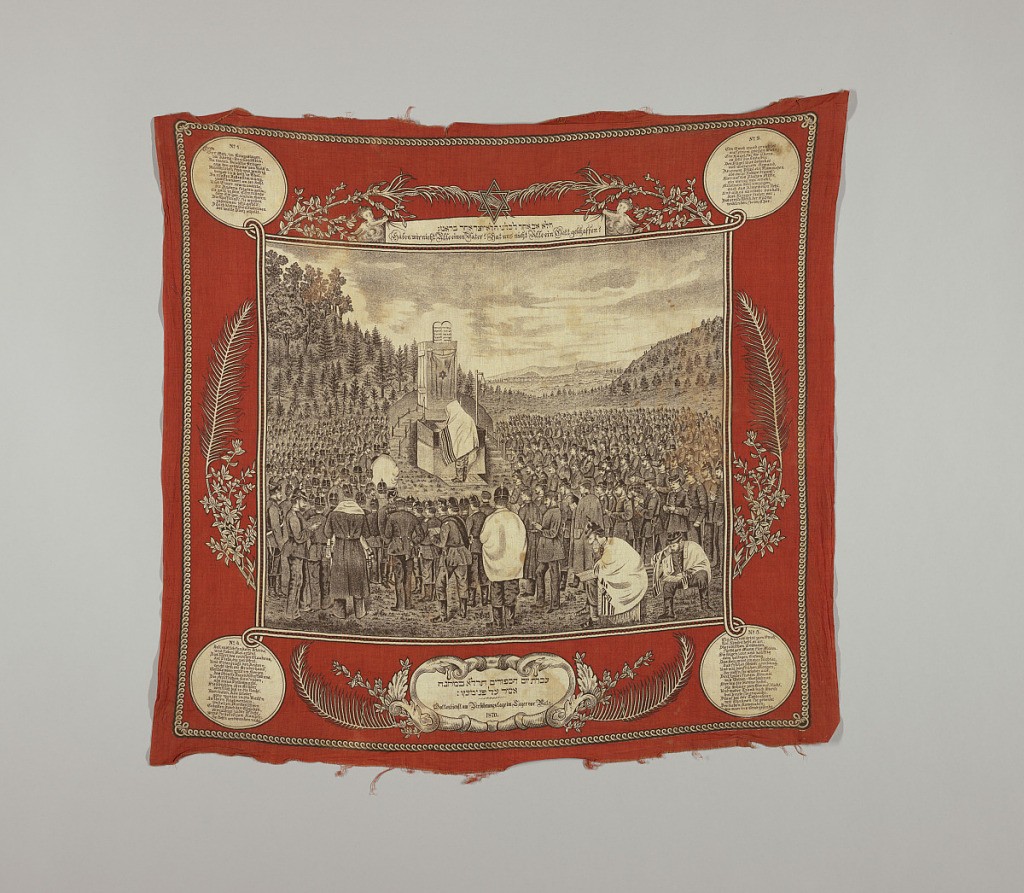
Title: Commemorative scarf
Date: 1870
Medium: cotton Technique: printed by lithography
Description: Scarf with central picture of a Jewish Kol Nidre ceremony on a corner of a battlefield. Individual regiments can be identified by numbers on the epaulettes. Text in Hebrew and German.